Aerial crown-view tile of a tropical tree (Barro Colorado Island, Panama), acquired 20250217:
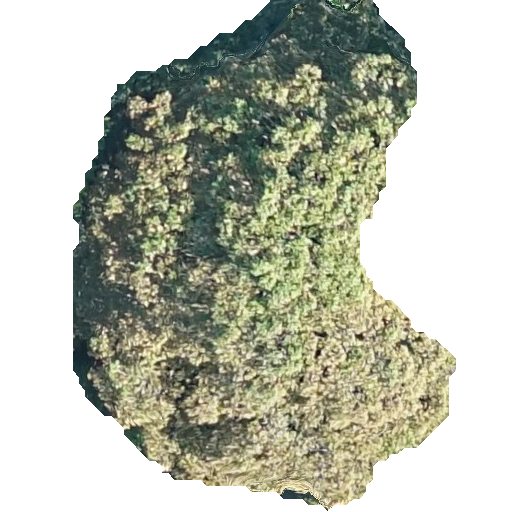
Species: Dipteryx oleifera
GBIF accepted scientific name: Dipteryx oleifera
Crown area: 207.854 m²